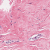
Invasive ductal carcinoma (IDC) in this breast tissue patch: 0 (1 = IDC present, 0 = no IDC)